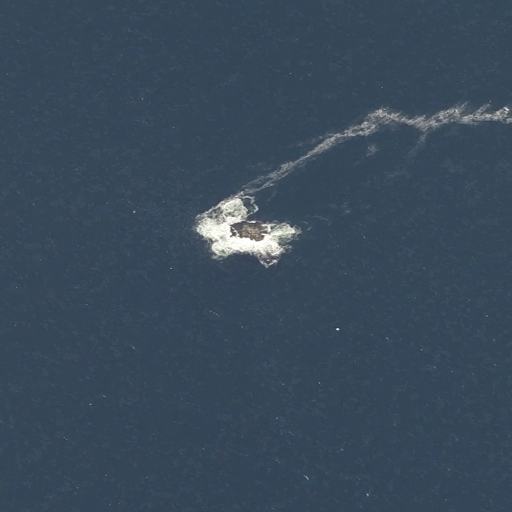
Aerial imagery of bar in Maine named Devils Back containing only open water